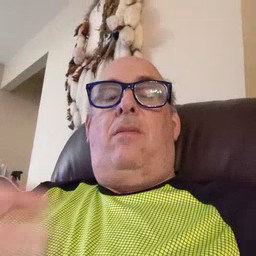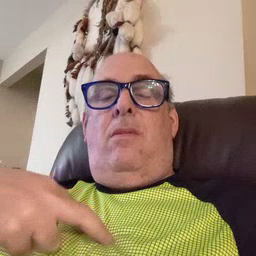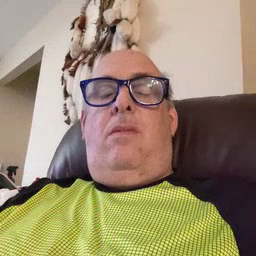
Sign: have